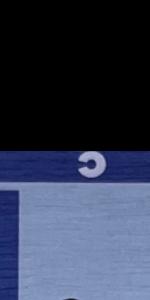
Label: Empty